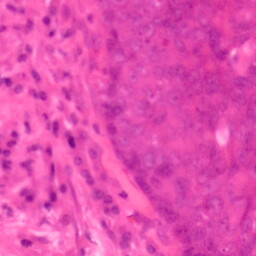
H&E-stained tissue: Colon